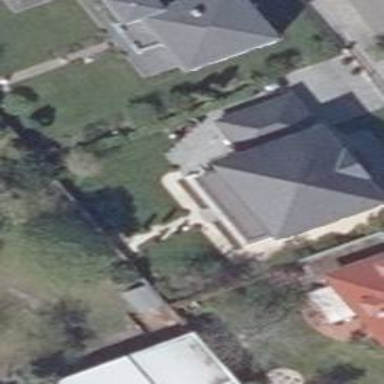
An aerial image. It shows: Detached building with pyramidal roof shape.